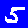
Digit: 5